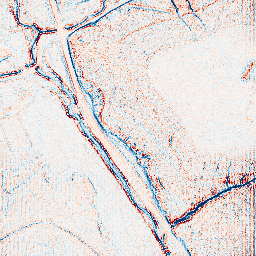
Category: edge_preserving
Decomposition family: anisotropic_diffusion
Decomposition parameters: iterations: 10
kappa: 50
gamma: 0.05
Upsampling method: fft_zeropad
Upsampling parameters: scale: 8
Upsampling scale: 8